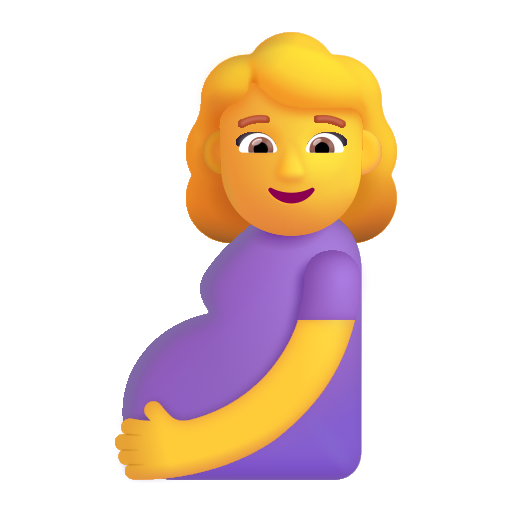
pregnant woman color default